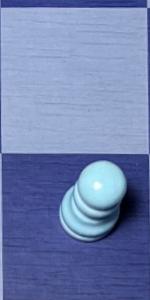
Label: Pawn_White